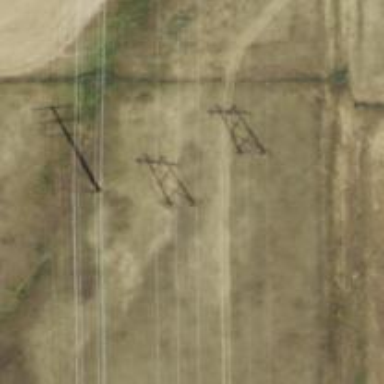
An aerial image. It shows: H-frame power tower with distinctive design.